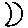
Label: moon